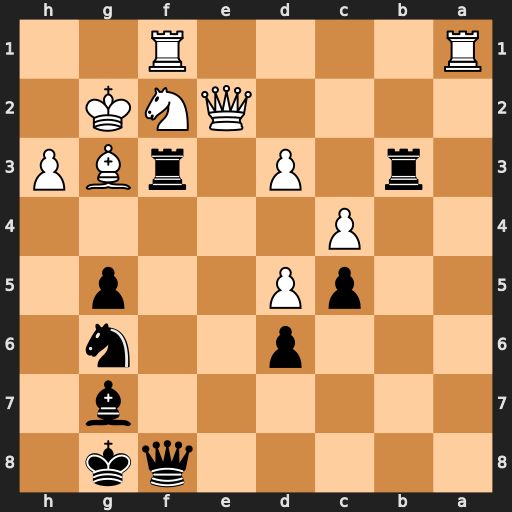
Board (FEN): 5qk1/6b1/3p2n1/2pP2p1/2P5/1r1P1rBP/4QNK1/R4R2
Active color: b
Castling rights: -
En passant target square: -
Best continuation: Rxg3+ Kxg3 Be5+